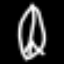
Label: leaf